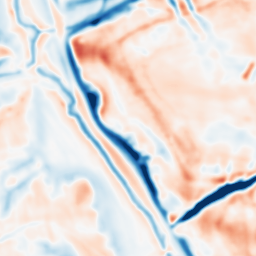
Category: multiscale
Decomposition family: dog_multiscale
Decomposition parameters: sigma_ratio: 1.6
n_scales: 3
base_sigma: 2
Upsampling method: sinc_hamming
Upsampling parameters: scale: 4
kernel_size: 8
Upsampling scale: 4